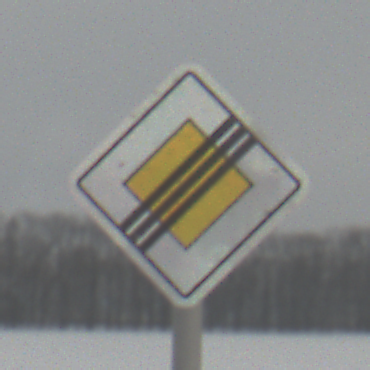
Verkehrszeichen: EndeVorfahrtsstrasse
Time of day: MorningAfternoon
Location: Outdoor (Nature)
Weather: Overcast
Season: Winter
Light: Natural